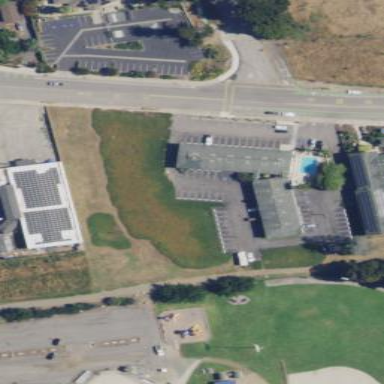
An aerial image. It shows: Motel building.